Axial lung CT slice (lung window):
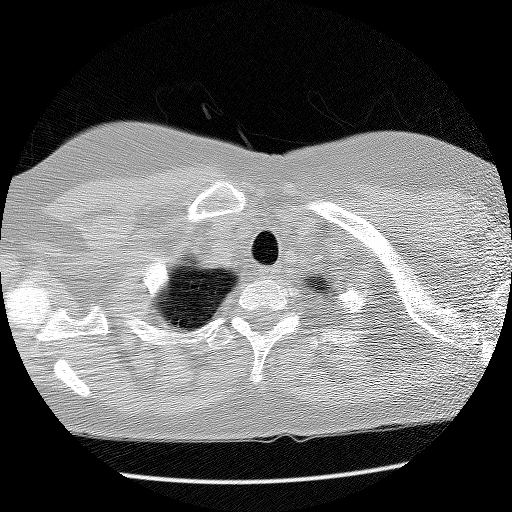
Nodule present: no